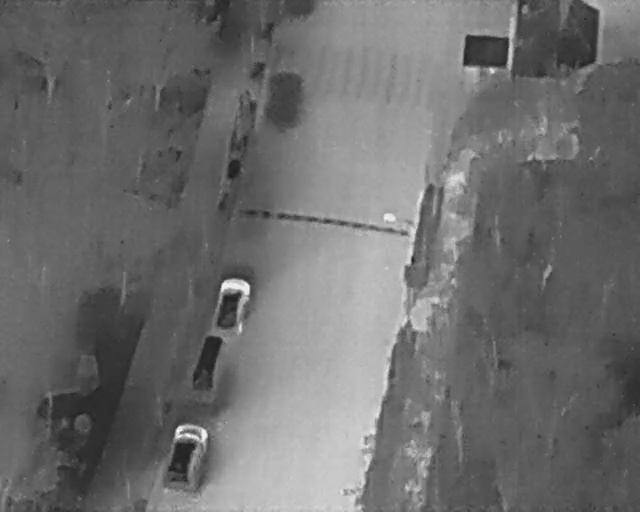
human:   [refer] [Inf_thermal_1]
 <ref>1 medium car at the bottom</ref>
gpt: <box>[[27, 67, 37, 73, 13]]</box>

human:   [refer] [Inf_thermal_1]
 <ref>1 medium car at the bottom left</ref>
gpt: <box>[[23, 85, 34, 93, 13]]</box>